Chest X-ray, PA view. Patient: 78 years old, sex M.
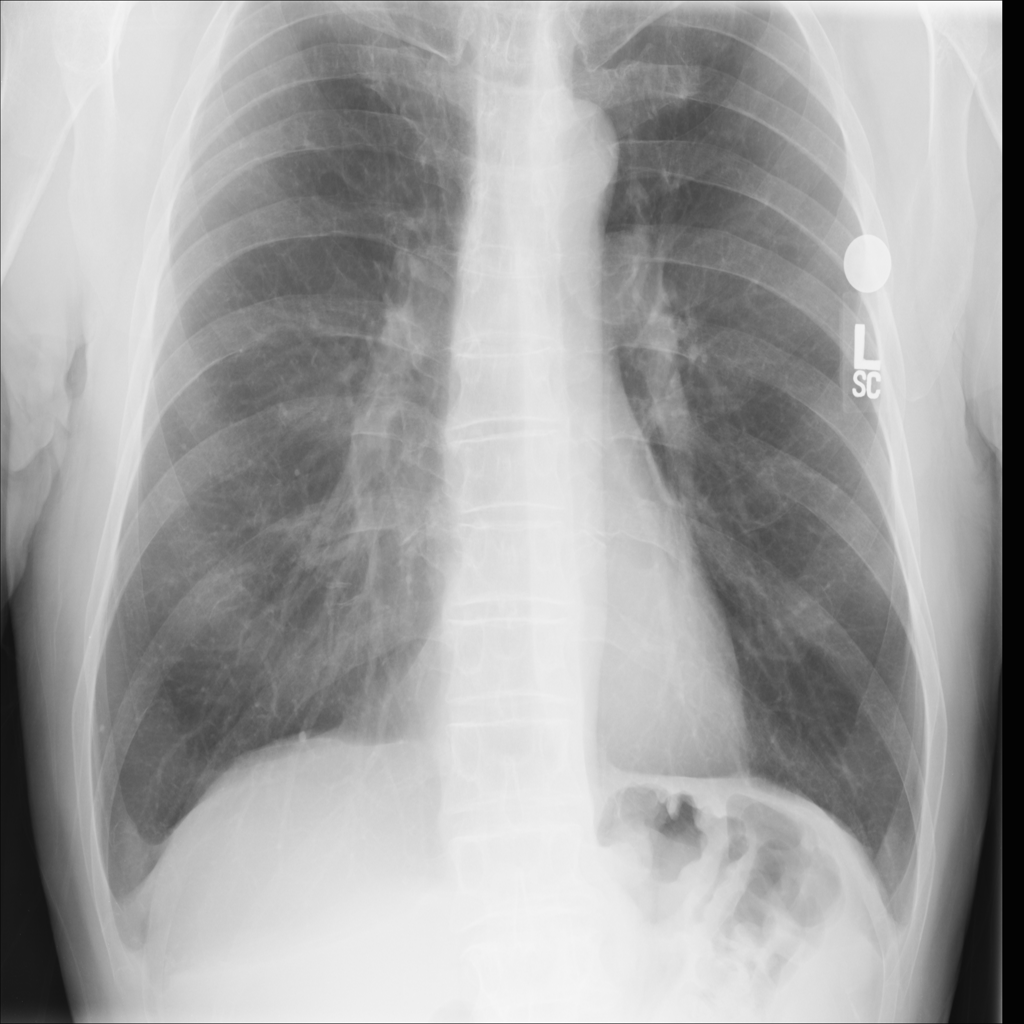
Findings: Fibrosis, Nodule